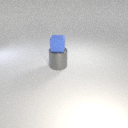
small blue rubber cube above large gray metal cylinder